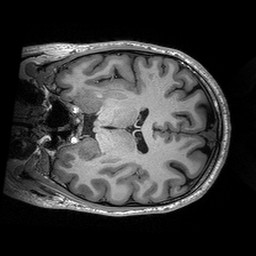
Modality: T1w
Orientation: coronal
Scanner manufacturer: siemens
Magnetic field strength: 3 T
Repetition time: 2.53 s
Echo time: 0.00288 s